This time-frequency spectrogram was computed from a bearing vibration snapshot; brighter regions carry more energy. Classify the bearing condition as one of: normal, inner_race, outer_race, ball.
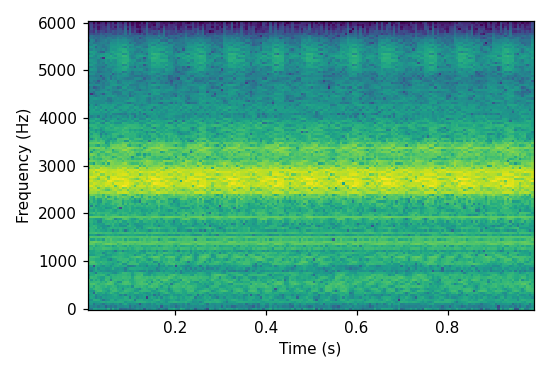
Answer: outer_race